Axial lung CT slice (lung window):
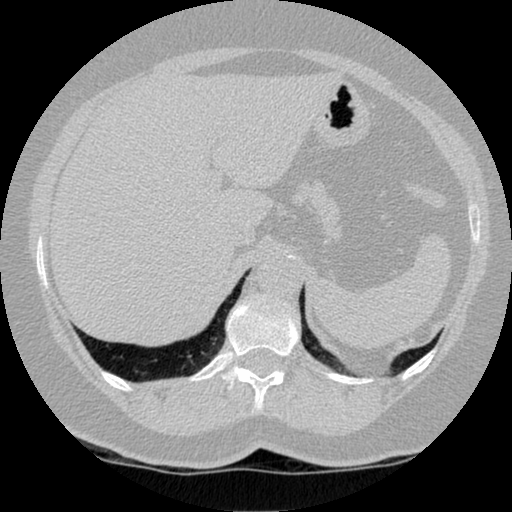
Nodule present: no